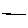
Label: line